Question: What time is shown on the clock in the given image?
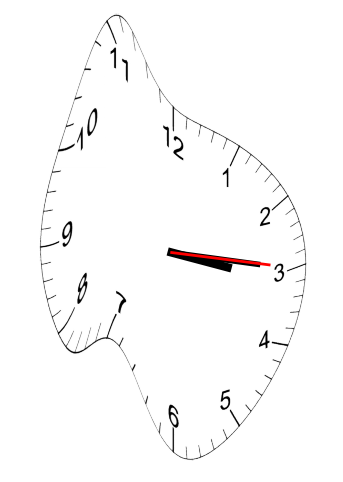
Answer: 03:15:15